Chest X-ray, PA view. Patient: 52 years old, sex F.
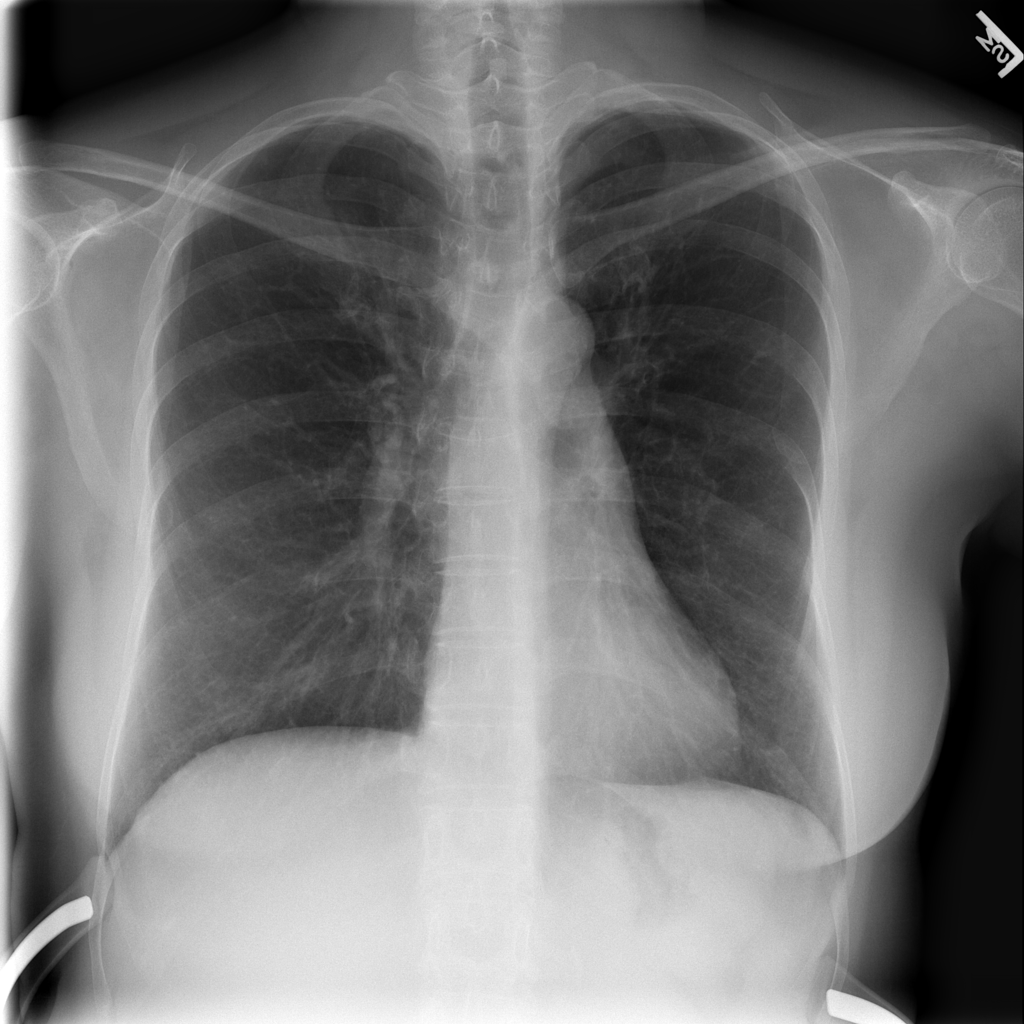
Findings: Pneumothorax